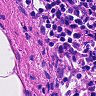
Metastatic tissue present: no